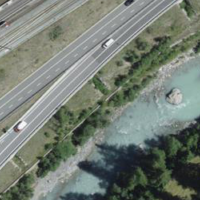
EUNIS habitat code: 50
Species observed at this site:
Arcyptera fusca